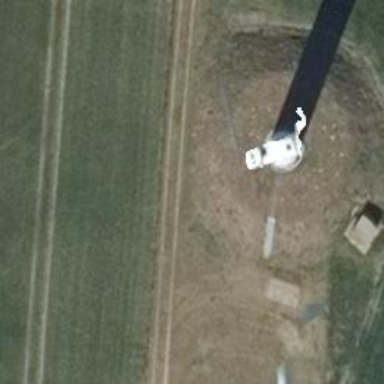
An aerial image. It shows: Wind turbine generator that utilizes wind as its source for generating electricity. It is of the horizontal axis type.